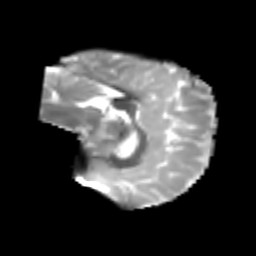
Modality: T2w
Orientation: sagittal
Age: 8
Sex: male
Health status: healthy